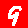
Digit: 9